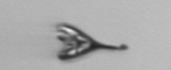
Label: Pyramimonas_longicauda